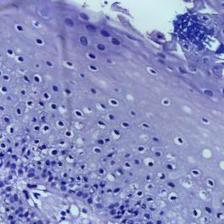
Diagnosis: Normal